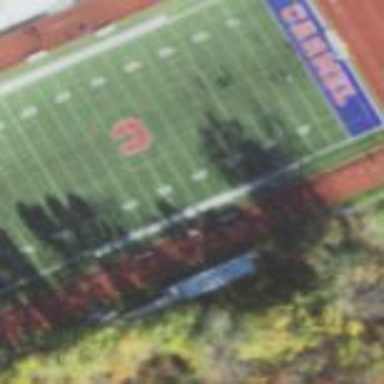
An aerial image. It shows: Turf pitch used for American football and soccer.